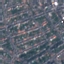
Label: Residential